Interaction volume radius: 5 \u00c5
Interaction volume height: 30 \u00c5
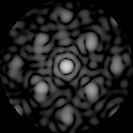
Disorder parameter: 0.3981